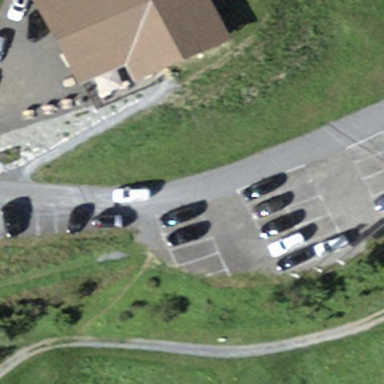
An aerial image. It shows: Parking area.